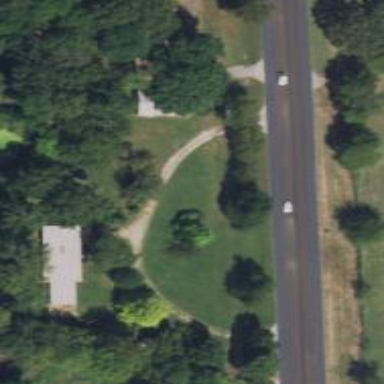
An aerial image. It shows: Driveway.